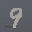
Label: 9